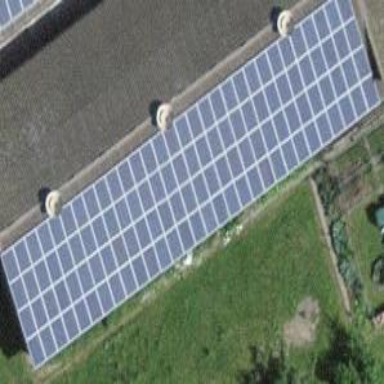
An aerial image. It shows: Solar power generator.